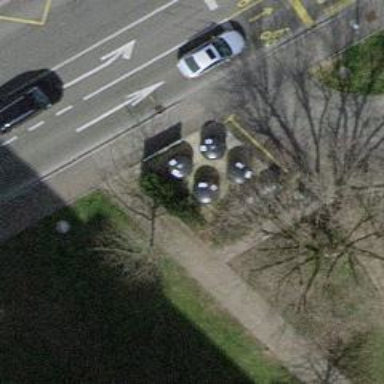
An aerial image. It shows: Recycling container for recycling.